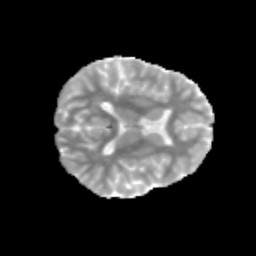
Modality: MD
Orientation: axial
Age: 13
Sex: female
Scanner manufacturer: siemens
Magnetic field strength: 3 T
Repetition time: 3.8 s
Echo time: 0.07 s